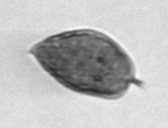
Label: Prorocentrum_micans